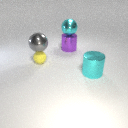
small yellow rubber sphere below large gray metal sphere